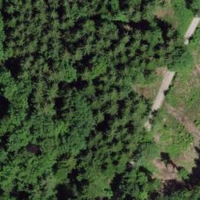
EUNIS habitat code: 44
Species observed at this site:
Prunus padus